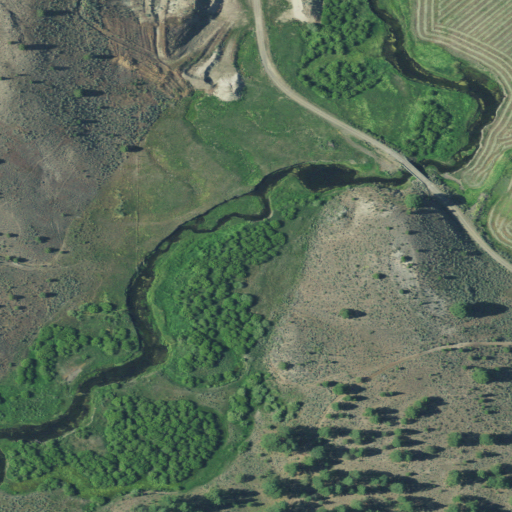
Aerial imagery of valley in Oregon named Silvies Valley containing shrub, woody wetlands, herbaceous wetlands, and evergreen forest